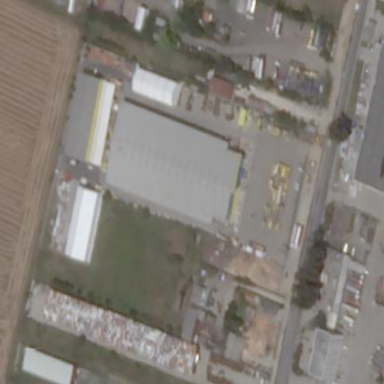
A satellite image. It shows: Building with trade shop.